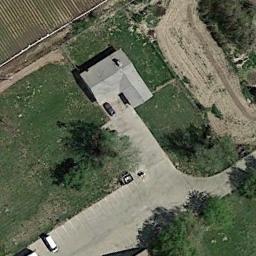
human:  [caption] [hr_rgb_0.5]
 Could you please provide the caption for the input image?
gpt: Here is a gorgeous home with a trail behind and a row of trees in front .

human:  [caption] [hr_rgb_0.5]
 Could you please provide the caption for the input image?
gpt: There are several houses of different sizes in a sparse residential area surrounded by grass .

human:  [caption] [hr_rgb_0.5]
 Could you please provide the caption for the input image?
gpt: The sparse residential is on the grass next to the farmland and some trees .

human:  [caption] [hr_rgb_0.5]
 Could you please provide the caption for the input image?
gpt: A building is  in a sparse residential .

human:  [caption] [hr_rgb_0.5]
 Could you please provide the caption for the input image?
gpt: A sparse residential area with a gray building on the green meadow .